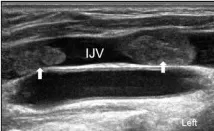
(D) A sagittal ultrasound image reveals two solid tumor thrombi with identical echo features, both located within the left innominate vein.
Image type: radiology (ultrasound)